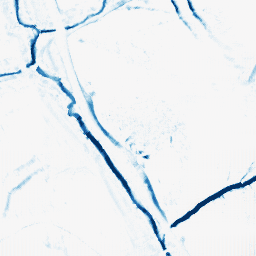
Category: morphological
Decomposition family: morphological_diamond
Decomposition parameters: operation: closing
radius: 5
Upsampling method: fft_zeropad
Upsampling parameters: scale: 8
Upsampling scale: 8